Question: I've looked around for how to do this, but other than the basics of creating your own table-view cell, I can't figure out how. What I'm trying to do it hard to describe, so I made this image to try and explain:

So what the program basically does is it plays songs, possible at the same time, after a wait. This entire wait+song is called in my program a cue. Each cue has its own table-view cell, which shows how much of it has played. This is the part I'm struggling with. The best way I can think of to display how much has played is like in the photo, with the blue representing how much of the song has played, the green representing how much of the wait time has played, and the entire thing representing how much of the cue has played.
If any of this is unclear or confusing, please comment so I can clarify.
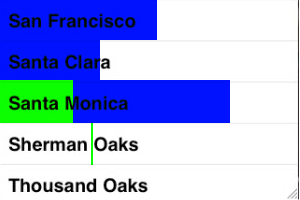
Answer: You can set the 'backgroundView' property of your cells to a custom subclass of UIView which has a 'drawRect' method similar to this:
'''
- (void)drawRect:(CGRect)rect {
CGContextRef context = UIGraphicsGetCurrentContext();
CGContextSetRGBFillColor(context, 1.0, 1.0, 1.0, 1.0);
CGContextFillRect(context, rect);
CGRect blueRect = CGRectMake(0, 0, self.bluePercentage/100.0*rect.size.width, rect.size.height);
CGContextSetRGBFillColor(context, 0.0, 0.0, 1.0, 1.0);
CGContextFillRect(context, blueRect);
CGRect greenRect = CGRectMake(0, 0, self.greenPercentage/100.0*rect.size.width, rect.size.height);
CGContextSetRGBFillColor(context, 0.0, 1.0, 0.0, 1.0);
CGContextFillRect(context, greenRect);
}
'''
You get the point: fill with white first (default background is black), paint blue bar over it, paint green bar over blue bar. 'bluePercentage' and 'redPercentage' are properties you'll have to set yourself.
Also, everytime you update the progress, you'll have to call '[cell setNeedsDisplay]' to tell the cell to redraw the progress bar.